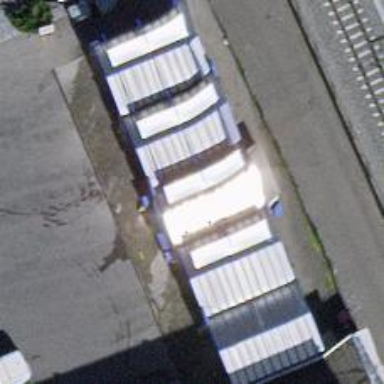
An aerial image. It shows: Car wash facility.